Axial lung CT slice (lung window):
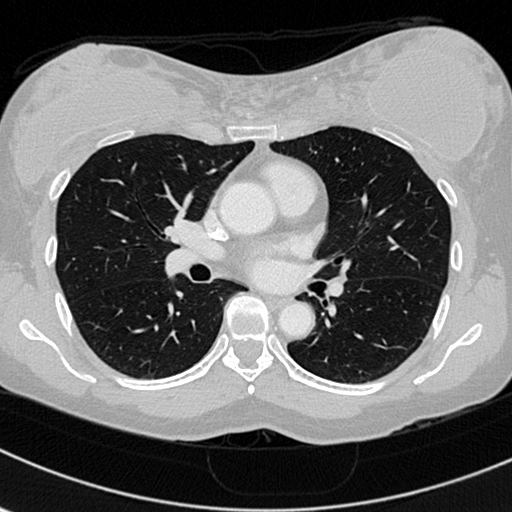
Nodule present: no